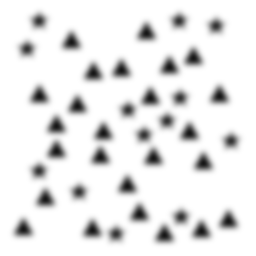
Squares: 0
Triangles: 25
Stars: 13
Total shapes: 38